Brain MRI study timepoint: preop
T1CE (contrast-enhanced T1) slice:
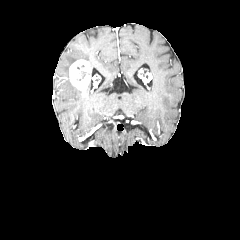
T2-FLAIR slice:
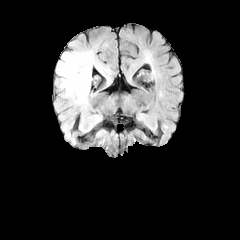